Question: I want to change 6 squares colors all in once and each with a different color.
'''
function randomNum() {
return Math.floor(Math.random() * 256);
}
function randomRGB() {
var red = randomNum();
var green = randomNum();
var blue = randomNum();
return [red,green,blue];
}
'''
I have this JavaScript code that generates random RGB colors values. How can I make it so that each square gets a random color each time I refresh? I can do it with 6 lines of code, but I'm trying to learn easier ways to code. If anyone can do it in a simpler code, I would be grateful!

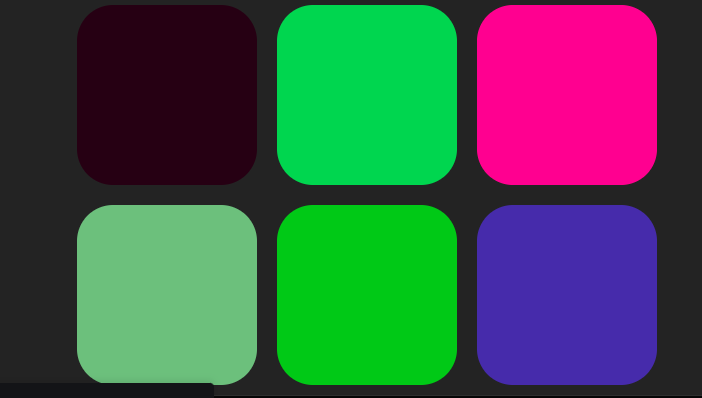
Answer: Your current code is reasonably short and quite readable. Consider sticking with it.
Alternatives include
- 'Array.from''randomNum'-
'''
const randomNum = () => Math.floor(Math.random() * 256);
const randomRGB = () => Array.from({ length: 3 }, randomNum);
console.log(randomRGB());
'''
If you want to do this 6 times, then you might use another 'Array.from'.
'''
const randomNum = () => Math.floor(Math.random() * 256);
const randomRGB = () => Array.from({ length: 3 }, randomNum);
const randomSquares = numSquares => Array.from({ length: numSquares }, randomRGB);
console.log(randomSquares(6));
'''